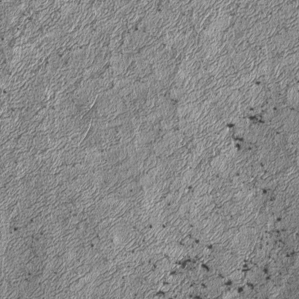
Label: frost